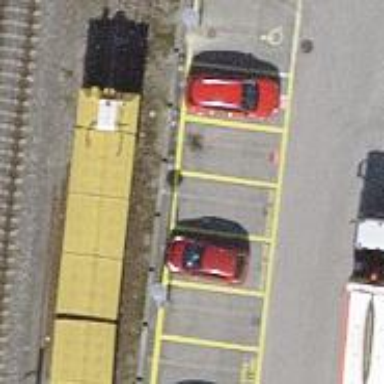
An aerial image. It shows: Car-sharing service available at this location.